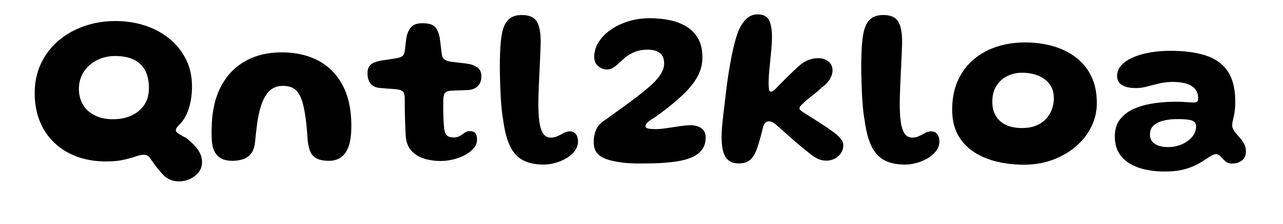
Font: Gluten_SemiBold